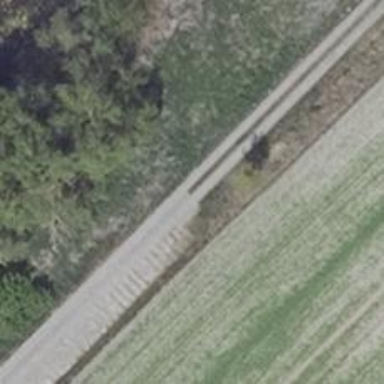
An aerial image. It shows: Passing place on the road.